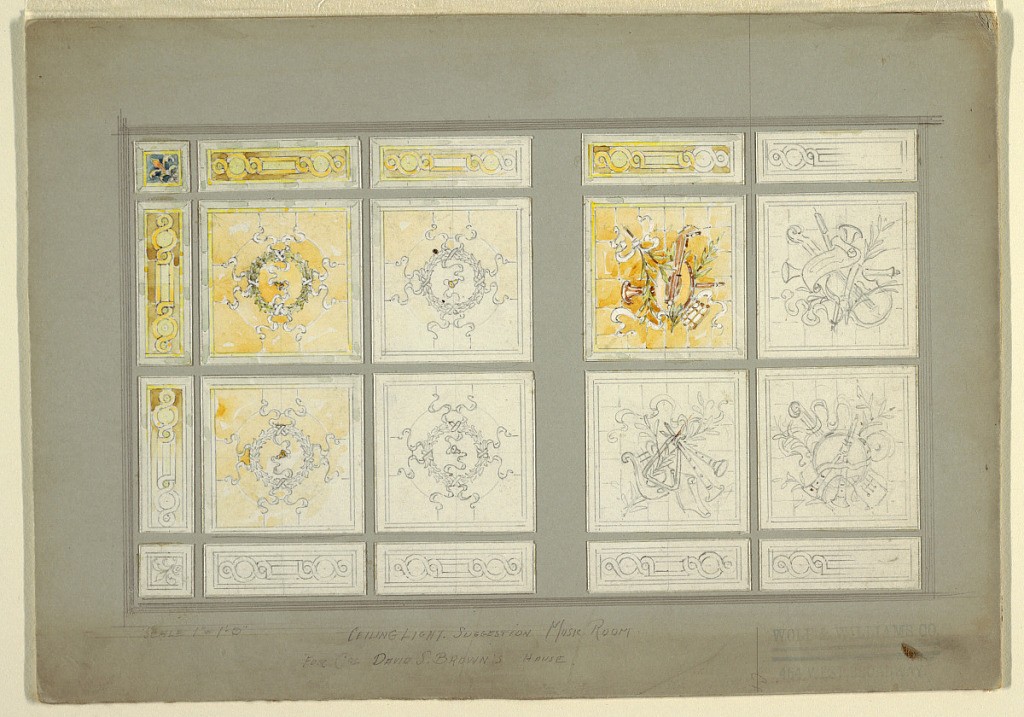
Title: Ceiling light suggestions for a music room
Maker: John C. Wolf
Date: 1890–1900
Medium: Brush and watercolor, graphite on heavy white paper, mounted on gray illustration board
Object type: Drawing
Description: Several stained glass suggestions some containing wreaths with ribbons; others with trophies composed of musical instruments.